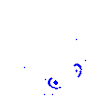
Particle: pion